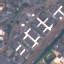
Land use / land cover class: Industrial